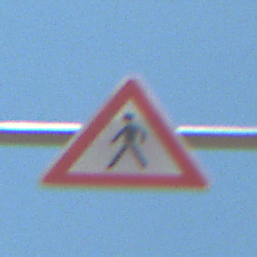
Verkehrszeichen: FussgaengerRechts
Umgebung: Outdoor, Nature
Tageszeit: Midday
Wetter: Clear
Licht: Natural
Jahreszeit: NotSpecified
Kontrast: HighContrast